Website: apple-inc
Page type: customer-info-address
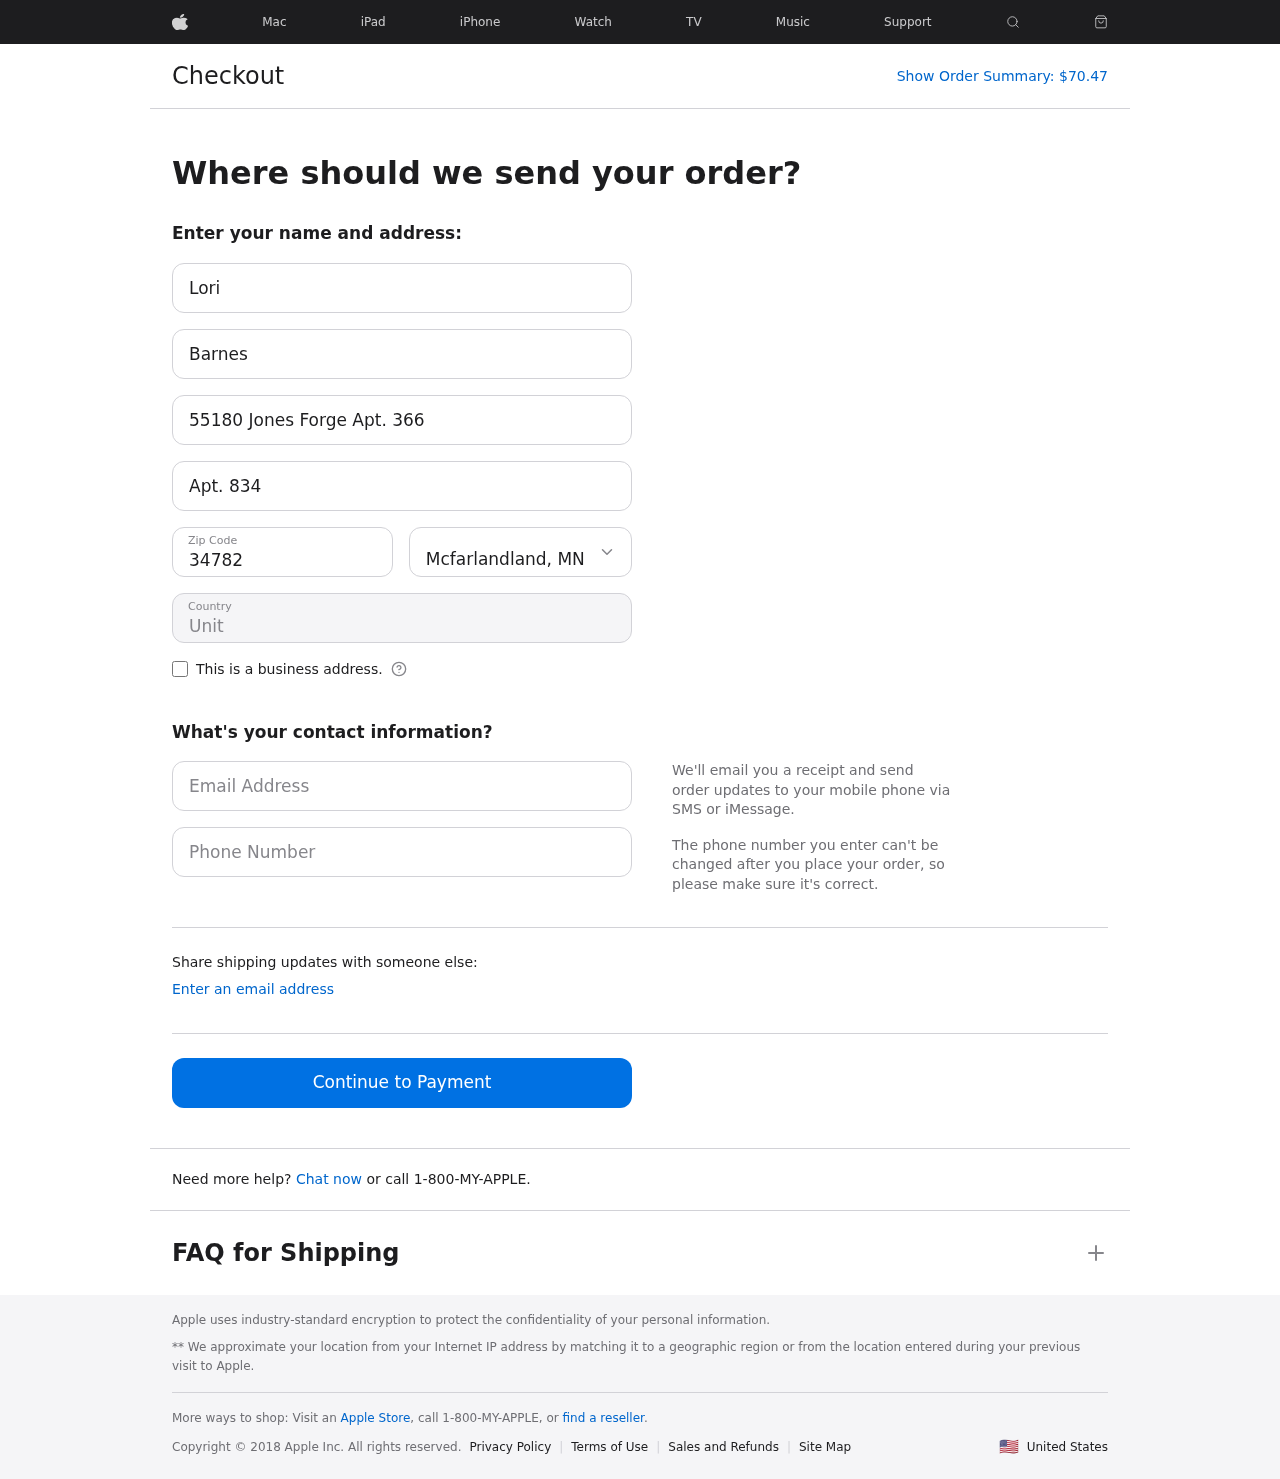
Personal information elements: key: PII_CITY_STATE
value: Mcfarlandland, MN
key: PII_COUNTRY
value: United States
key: PII_EMAIL
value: loribarnes@yahoo.com
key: PII_FIRSTNAME
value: Lori
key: PII_LASTNAME
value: Barnes
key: PII_PHONE
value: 3804600813
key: PII_POSTCODE
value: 34782
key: PII_STREET
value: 55180 Jones Forge Apt. 366
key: PII_STREET2
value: Apt. 834
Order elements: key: ORDER_TOTAL
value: $70.47